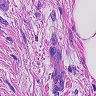
Metastatic tissue present: yes